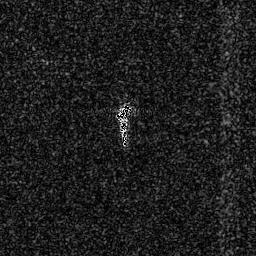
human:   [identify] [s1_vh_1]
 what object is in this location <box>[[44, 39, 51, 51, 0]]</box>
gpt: <ref>1 small ship at the center</ref>